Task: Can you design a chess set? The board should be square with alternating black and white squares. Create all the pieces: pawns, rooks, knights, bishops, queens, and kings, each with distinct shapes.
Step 1926:
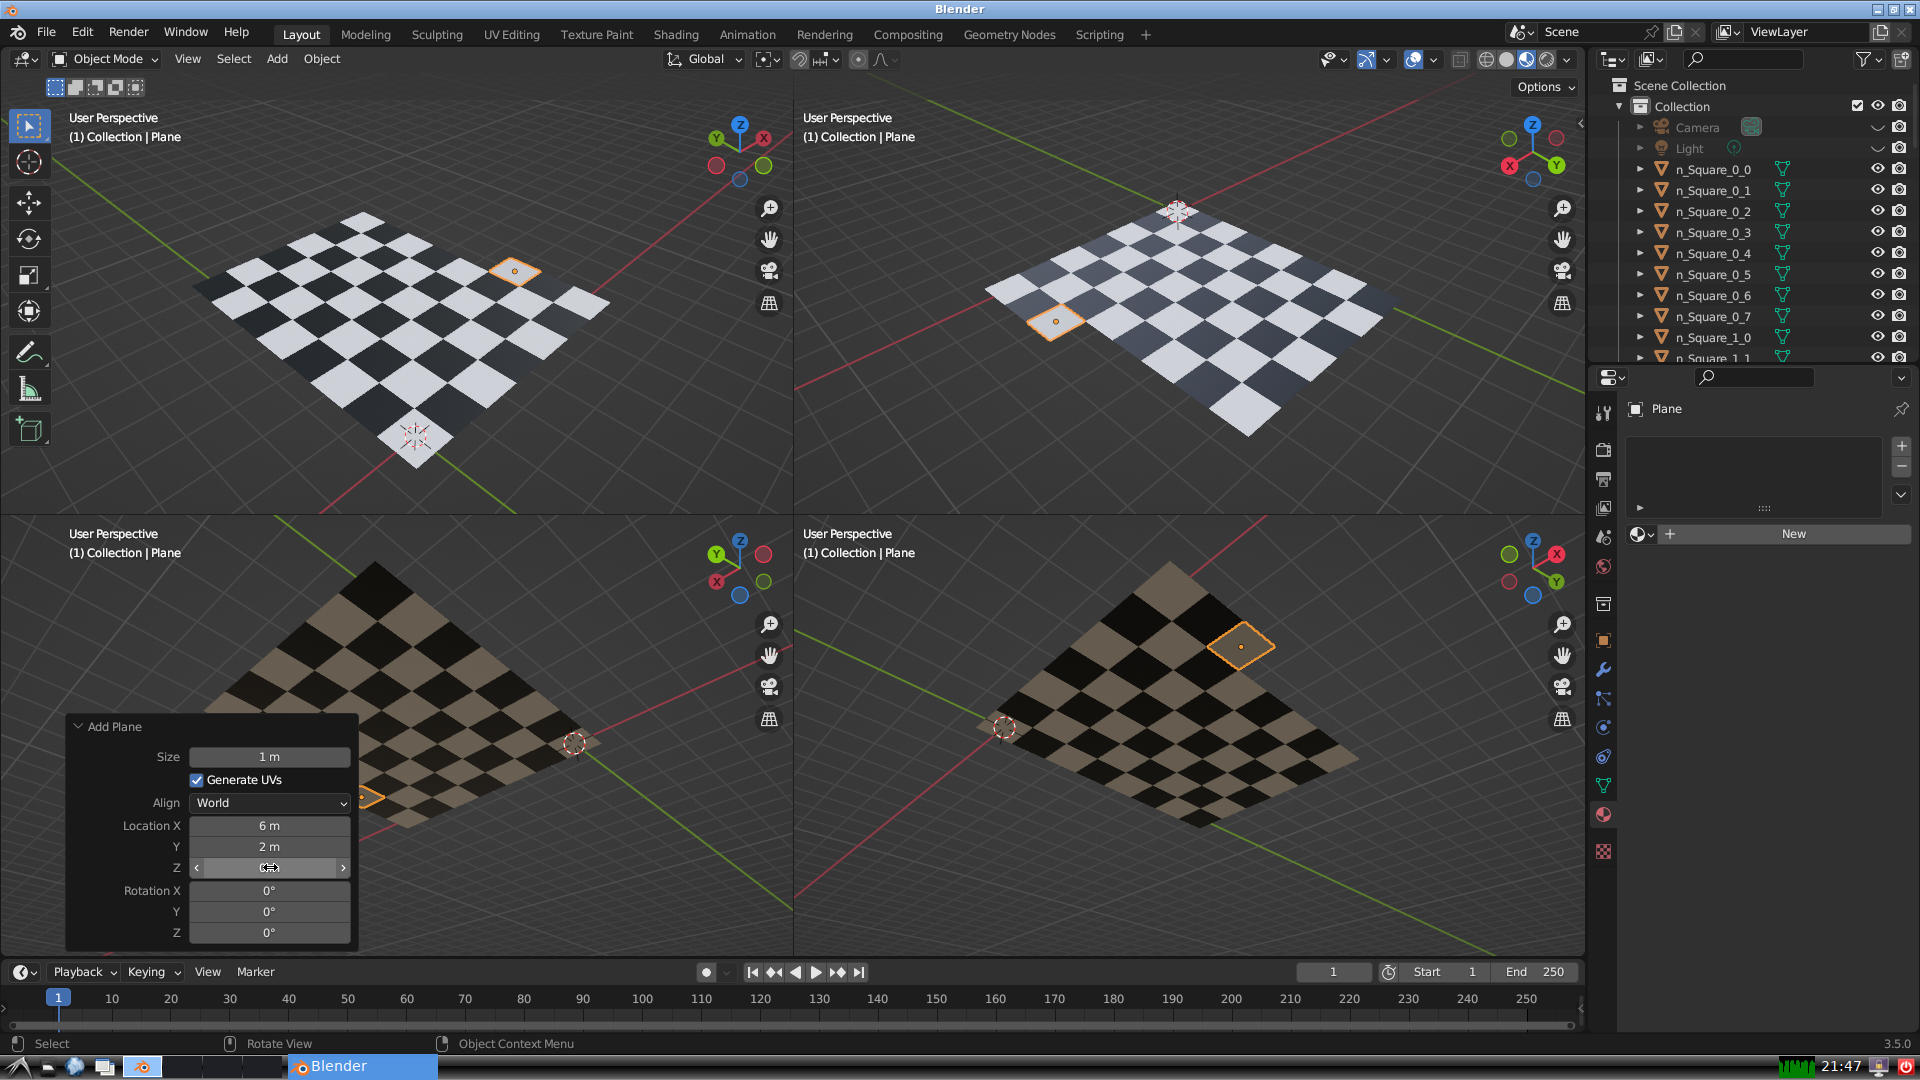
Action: {"mouse_move": [960, 540]}